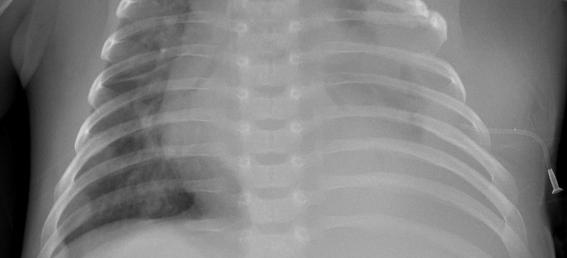
Diagnosis: PNEUMONIA